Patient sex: M
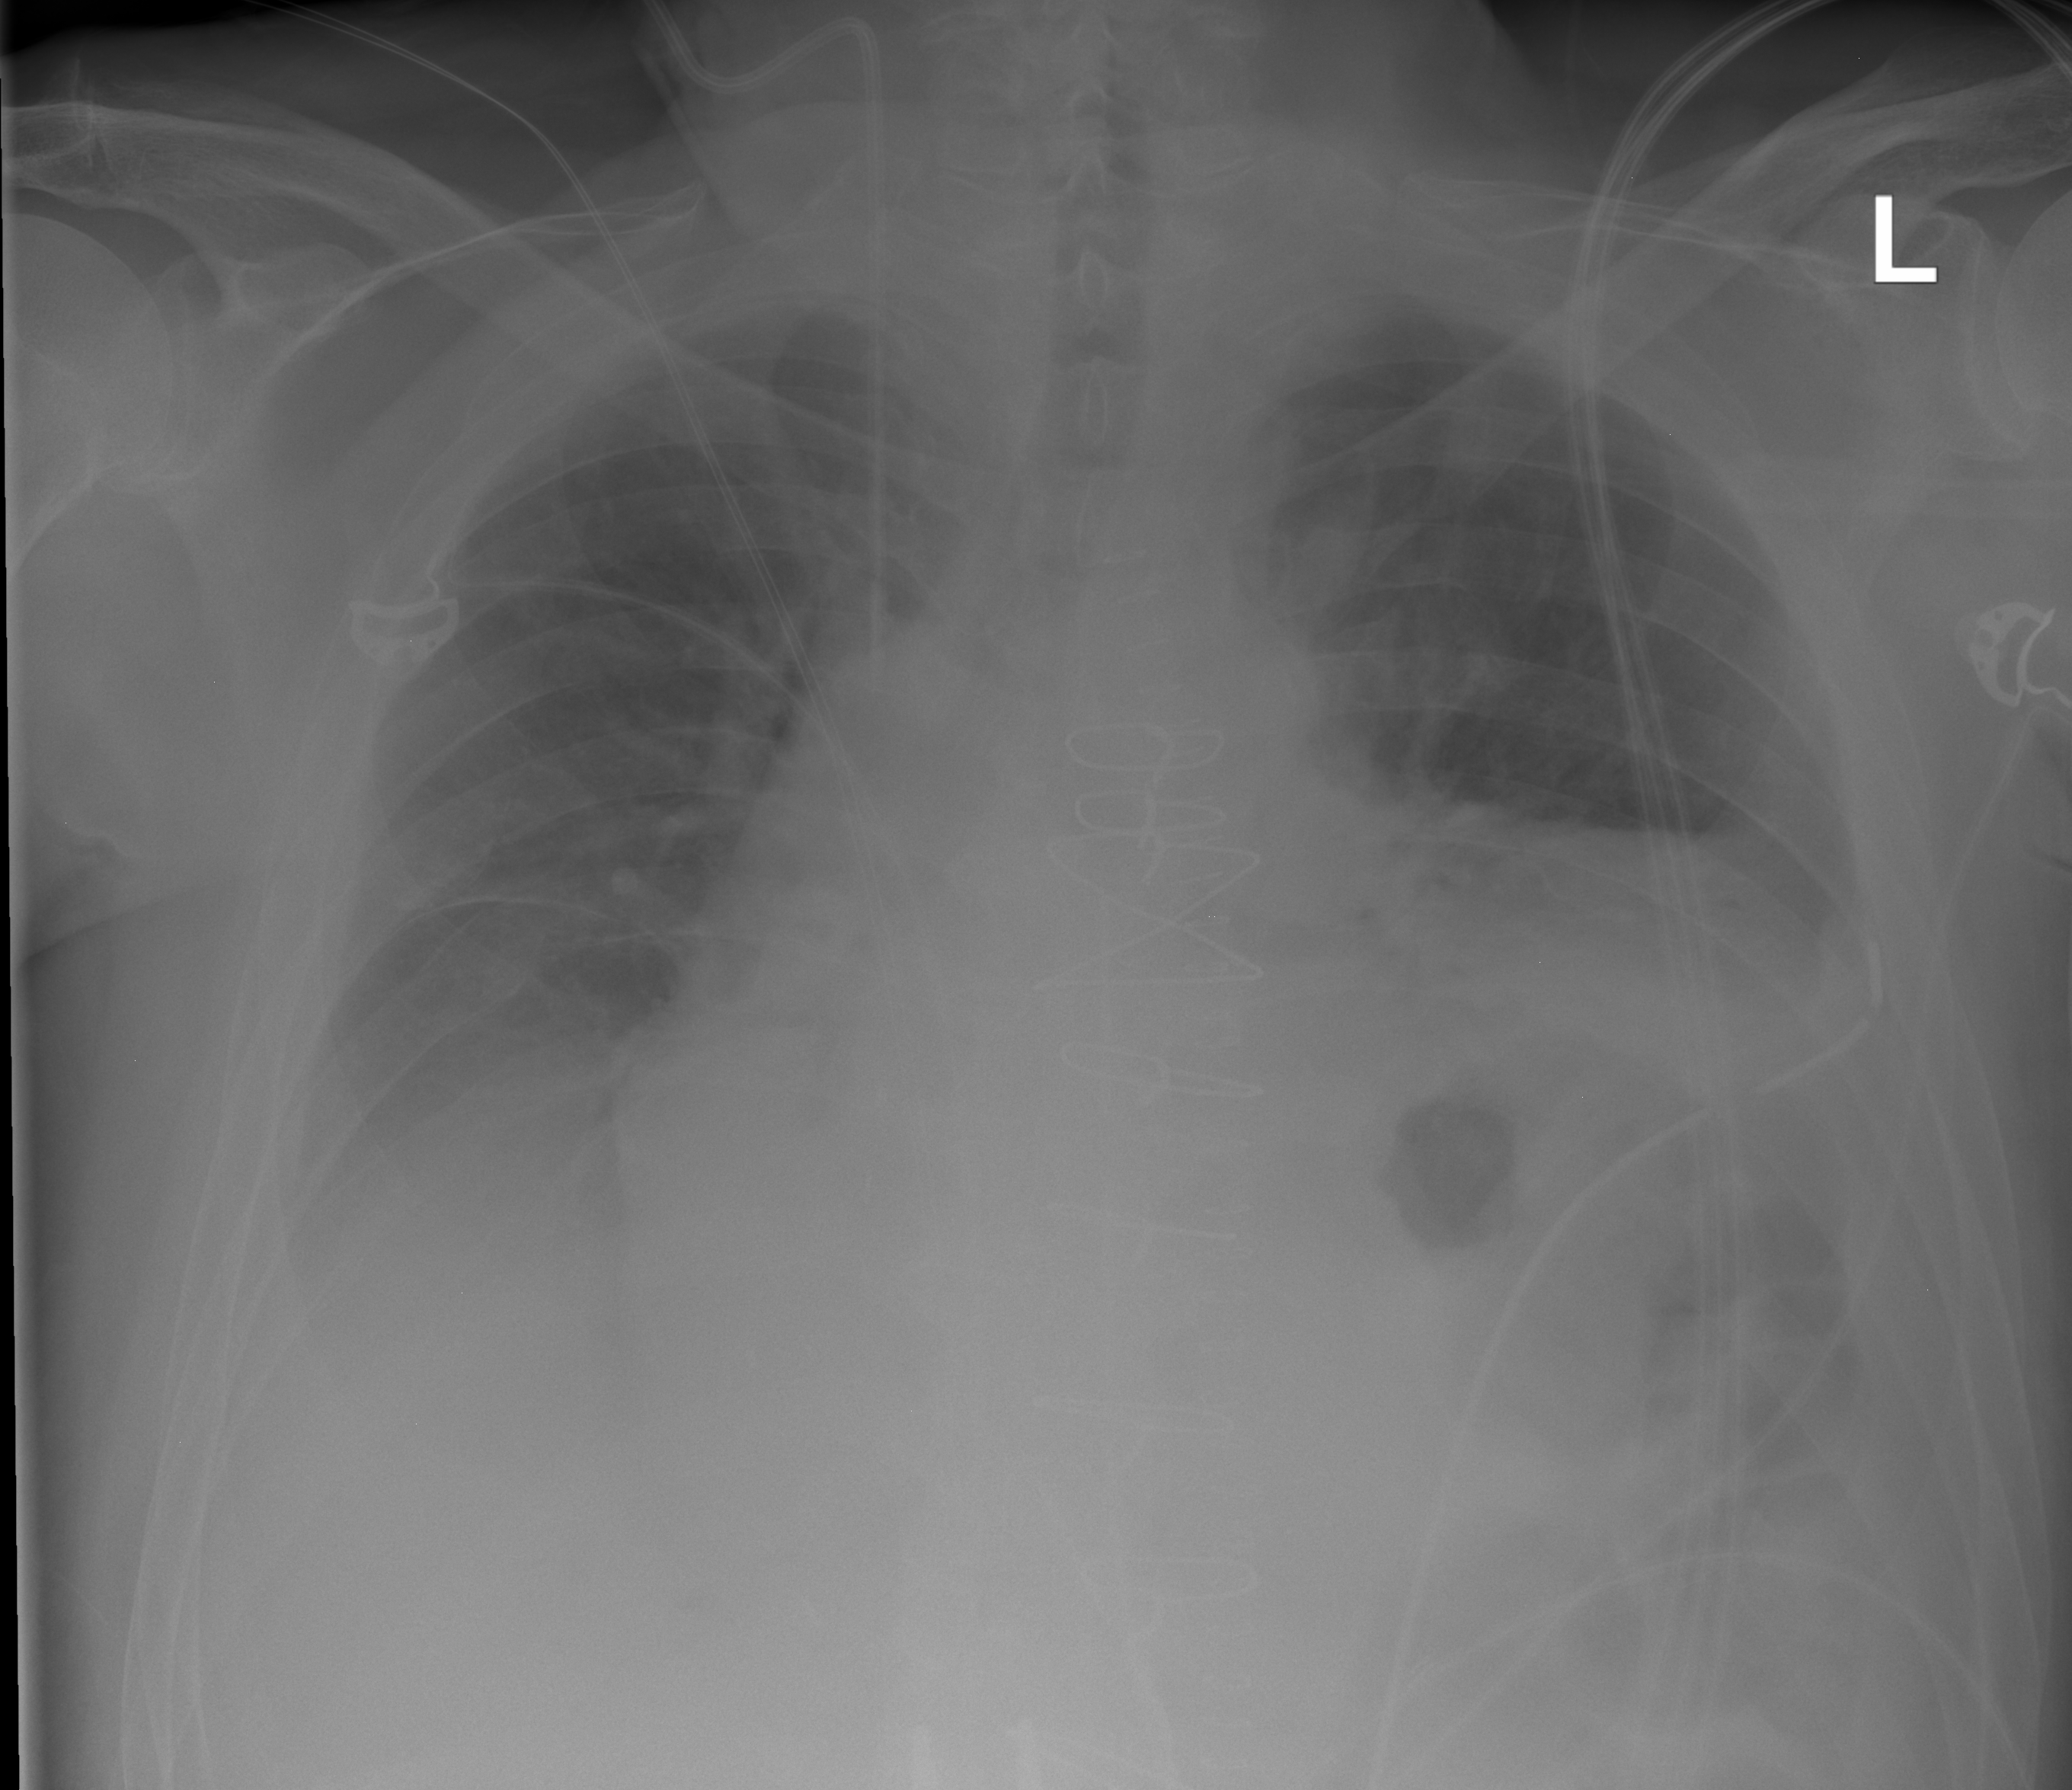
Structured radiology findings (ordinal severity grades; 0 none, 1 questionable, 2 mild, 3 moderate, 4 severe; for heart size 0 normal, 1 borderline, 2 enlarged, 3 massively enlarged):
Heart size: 2
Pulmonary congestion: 0
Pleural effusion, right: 2
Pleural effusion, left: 2
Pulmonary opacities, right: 0
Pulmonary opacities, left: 0
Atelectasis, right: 0
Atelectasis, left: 2